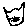
Label: cat